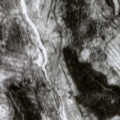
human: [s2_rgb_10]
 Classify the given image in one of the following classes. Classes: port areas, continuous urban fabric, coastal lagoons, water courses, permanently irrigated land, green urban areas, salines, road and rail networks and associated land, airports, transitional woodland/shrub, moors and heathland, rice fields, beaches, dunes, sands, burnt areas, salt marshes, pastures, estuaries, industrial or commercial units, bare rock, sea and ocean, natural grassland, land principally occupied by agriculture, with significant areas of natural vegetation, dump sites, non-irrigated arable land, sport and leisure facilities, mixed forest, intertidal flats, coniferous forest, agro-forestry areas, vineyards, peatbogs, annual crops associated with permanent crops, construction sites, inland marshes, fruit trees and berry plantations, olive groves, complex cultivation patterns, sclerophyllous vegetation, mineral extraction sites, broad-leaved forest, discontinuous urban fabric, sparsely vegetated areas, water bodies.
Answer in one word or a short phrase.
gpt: coniferous forest, mixed forest, transitional woodland/shrub